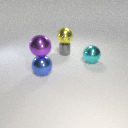
large blue metal sphere in front of small gray metal cylinder